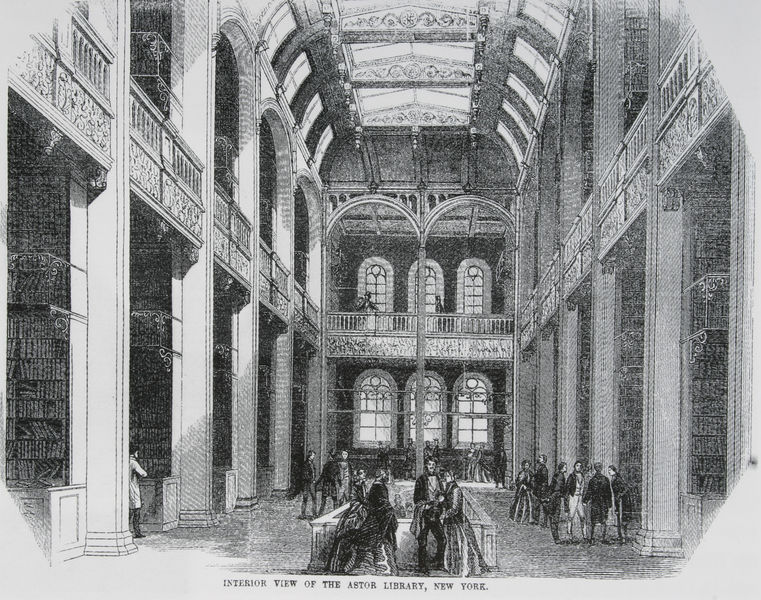
Titel: Innenraum
Künstler: Alexander Saeltzer
Standort: New York
Institution: Astor Bibliothek
Schlagwörter: mann, schatten, weiß, frauen, menschen, sitzen, damen, fenster, frau, glas, grau, licht, männer, pfeiler, raum, schwarz, säulen, zeichnung, dach, gebäude, herren, leute, meschen, ornament, versammlung, regal, wand, architektur, gelehrte, innenraum, brüstung, interieur, decke, innen, vornehm, balkon, schiff, schrift, bücher, ansicht, bogen, mauer, grafik, graphik, linien, bank, besucher, empore, pilaster, saal, rundbogen, kuppel, treppe, geländer, innenansicht, edel, balkone, galerie, galerien, halle, bögen, loggia, offen, buch, balustrade, druck, druckgraphik, lithographie, schwarz-weiß, radierung, stich, text, beschriftung, treffen, entwurf, arkaden, kirchenschiff, kircheninneres, rundbögen, industrialisierung, historismus, etagen, bibliothek, bücherei, regale, konsole, kupferstich, glasdach, stockwerke, gespräche, englisch, gallerie, aufriss, etage, paare, tonnengewölbe, fensterbögen, bogenfenster, oberlicht, emporen, kaufhaus, tehen, srich, new york, ratshaus, glasdecke, dachträger, laufens, warteraum, 20. jahrhundert, astor library, man sieht nichts, astor, überdachte passage, deckenfennser